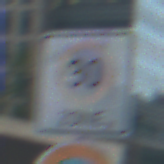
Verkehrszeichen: BeginnZone30
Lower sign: AbsolutesHalteverbot
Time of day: MorningAfternoon
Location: Outdoor (Urban)
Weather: PartlyCloudy
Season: NotSpecified
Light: Natural